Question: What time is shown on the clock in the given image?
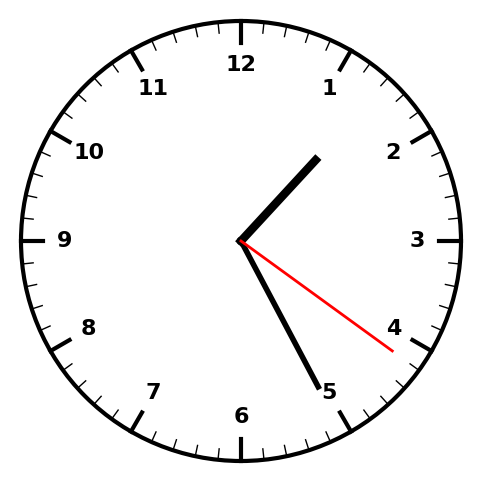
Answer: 01:25:21